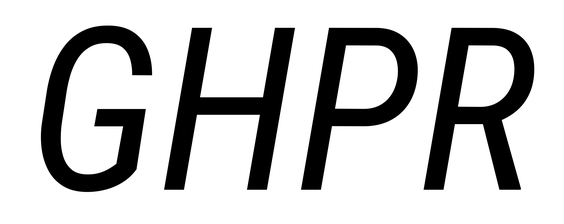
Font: Roboto-Italic_Condensed_Italic